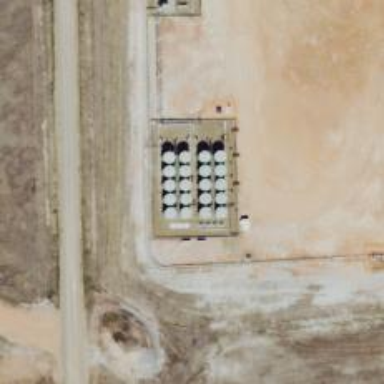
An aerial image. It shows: Storage tank with man-made structure.